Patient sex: M
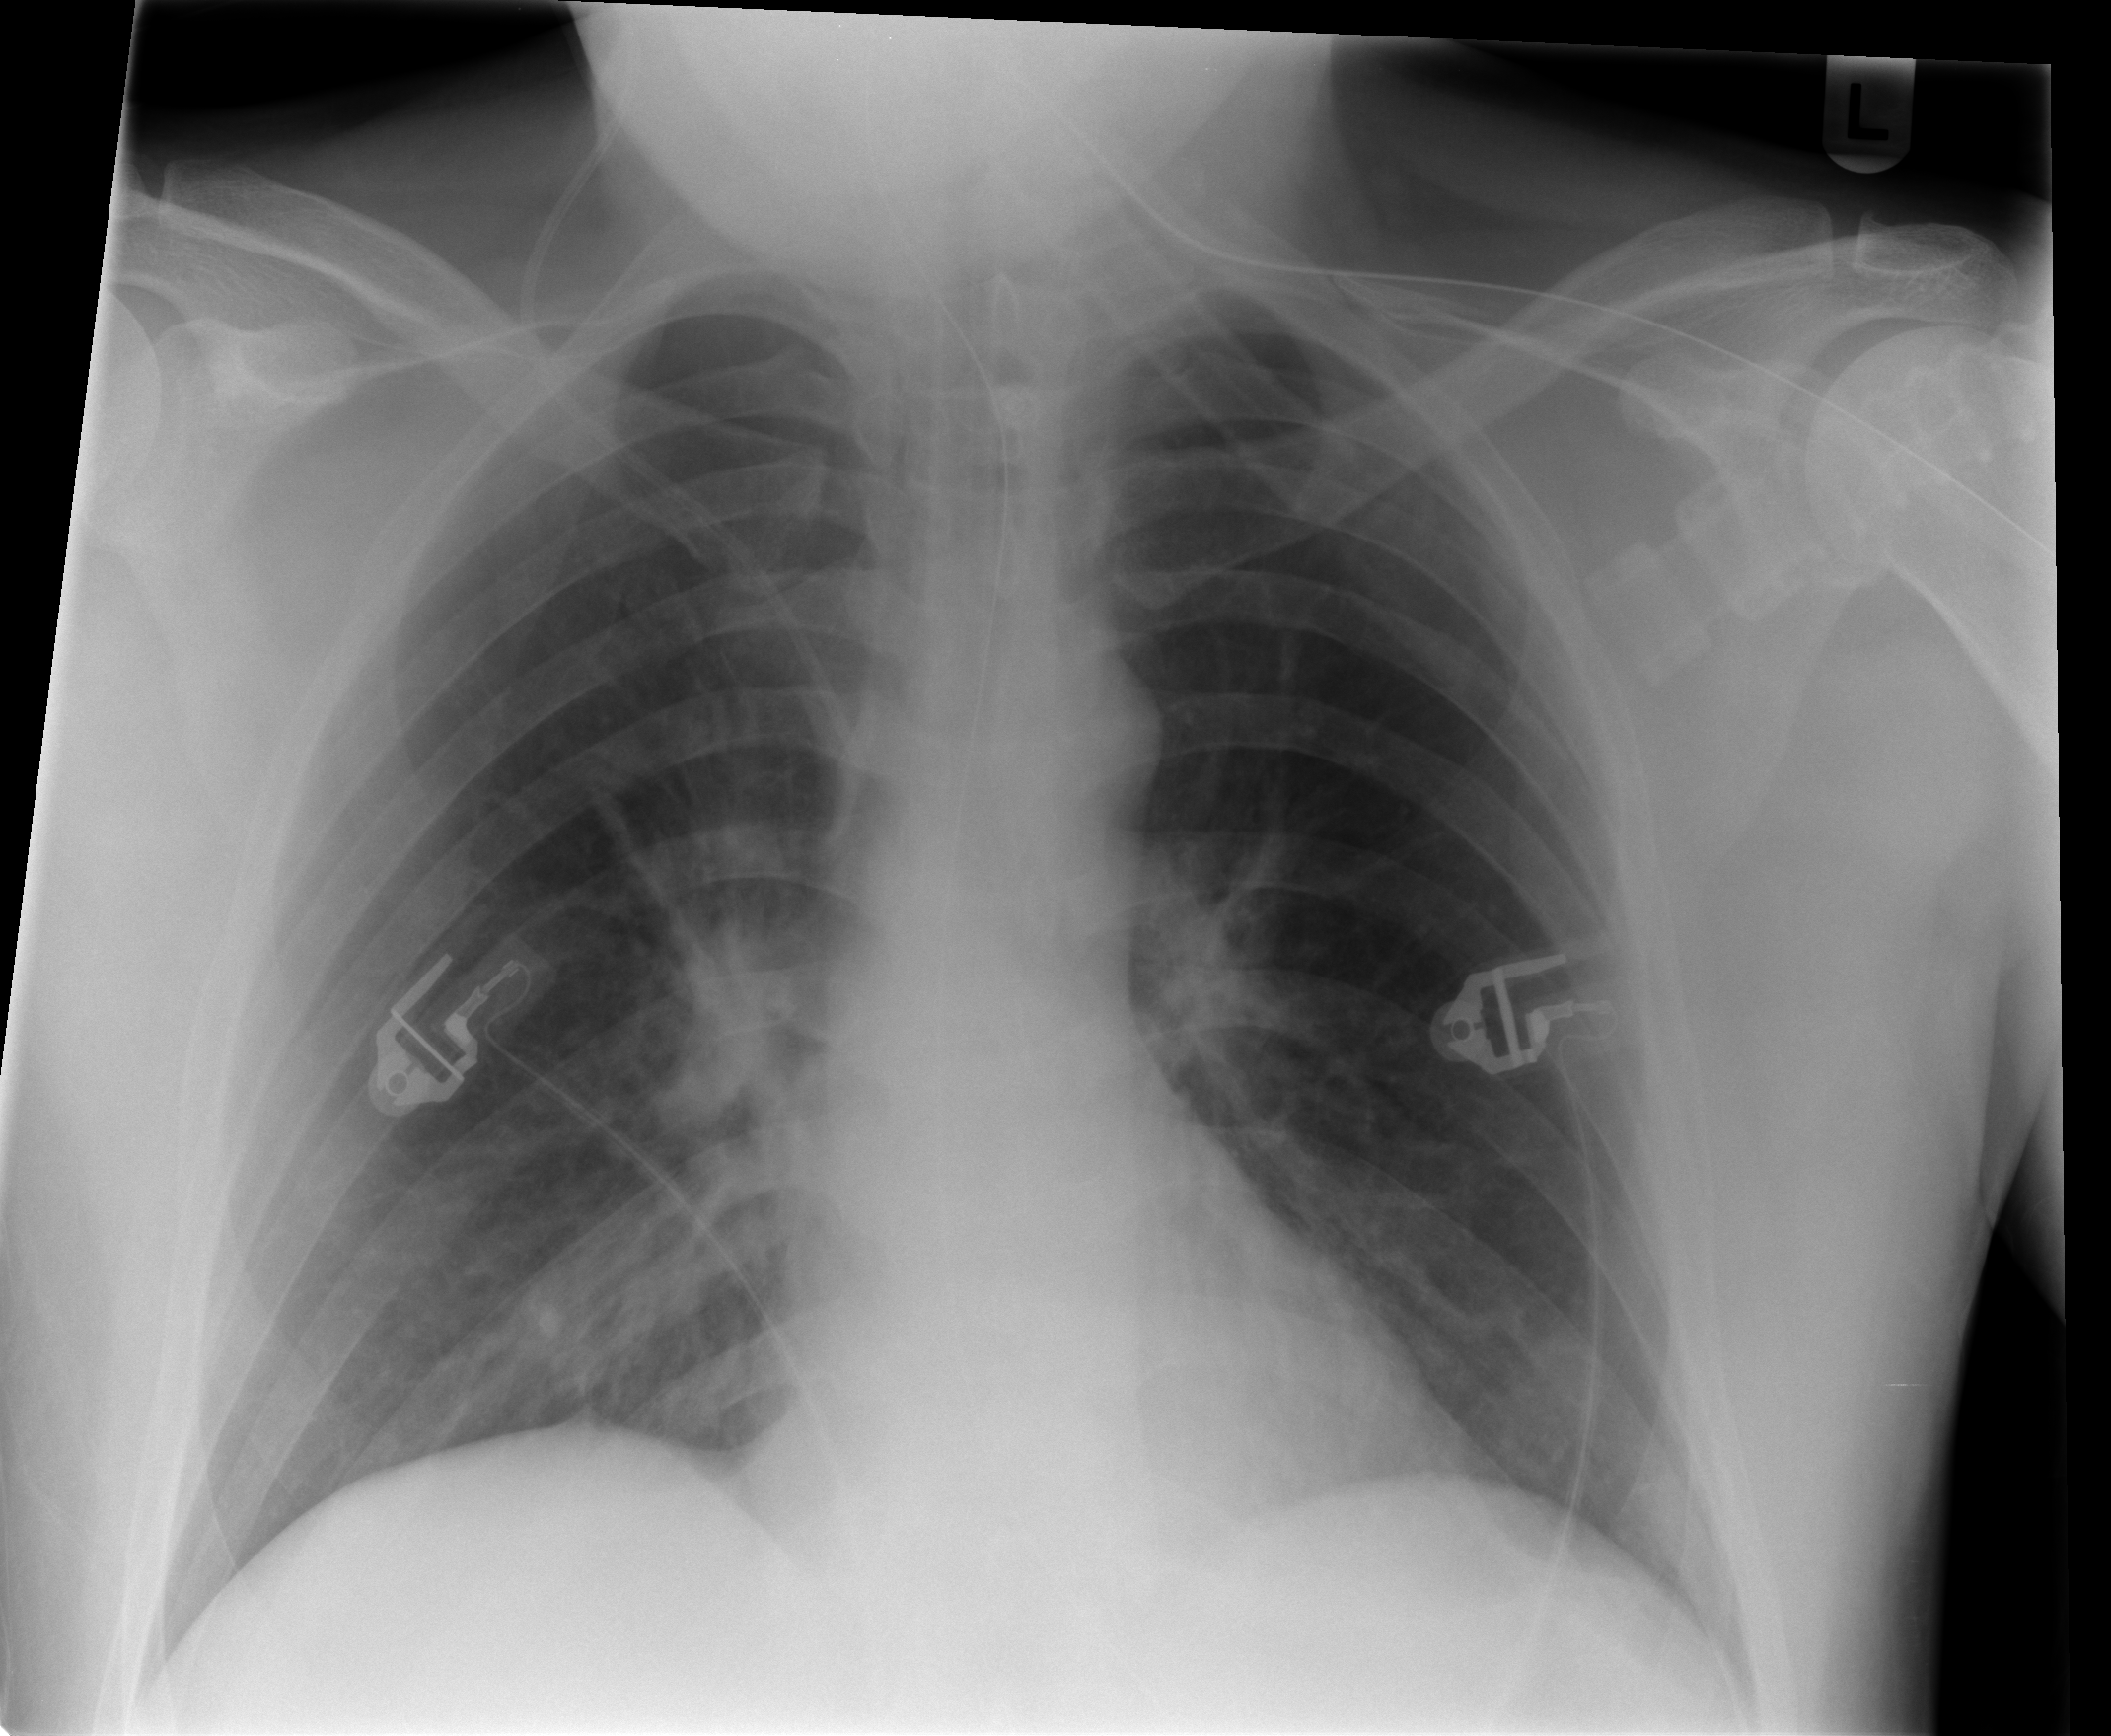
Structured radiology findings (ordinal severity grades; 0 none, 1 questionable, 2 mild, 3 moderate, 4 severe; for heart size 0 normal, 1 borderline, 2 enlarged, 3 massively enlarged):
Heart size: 0
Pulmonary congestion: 1
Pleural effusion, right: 0
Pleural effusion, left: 0
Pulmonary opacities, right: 2
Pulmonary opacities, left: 0
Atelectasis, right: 0
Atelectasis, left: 0